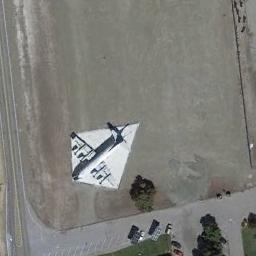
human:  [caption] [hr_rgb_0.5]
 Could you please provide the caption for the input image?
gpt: A plane and many cars are parked on the open place beside the grass .

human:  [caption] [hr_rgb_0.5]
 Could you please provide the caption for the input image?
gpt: A white plane was parked on the open ground .

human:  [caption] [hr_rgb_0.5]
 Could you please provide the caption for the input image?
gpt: A plane parked on the open area and some trees beside .

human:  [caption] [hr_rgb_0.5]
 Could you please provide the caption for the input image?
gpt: There is a plane in a clearing and there is a runway next to the plane .

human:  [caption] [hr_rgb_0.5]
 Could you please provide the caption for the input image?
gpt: A plane is on the ground beside the grass .